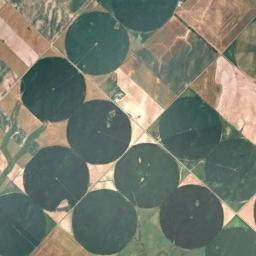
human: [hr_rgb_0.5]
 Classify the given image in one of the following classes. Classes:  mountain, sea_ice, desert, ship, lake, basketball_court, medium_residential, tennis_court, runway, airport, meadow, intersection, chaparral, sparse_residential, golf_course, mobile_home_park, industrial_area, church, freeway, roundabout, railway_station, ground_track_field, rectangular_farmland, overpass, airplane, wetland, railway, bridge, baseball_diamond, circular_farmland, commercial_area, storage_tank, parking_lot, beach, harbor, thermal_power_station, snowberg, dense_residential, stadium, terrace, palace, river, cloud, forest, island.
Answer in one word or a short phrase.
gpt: circular_farmland